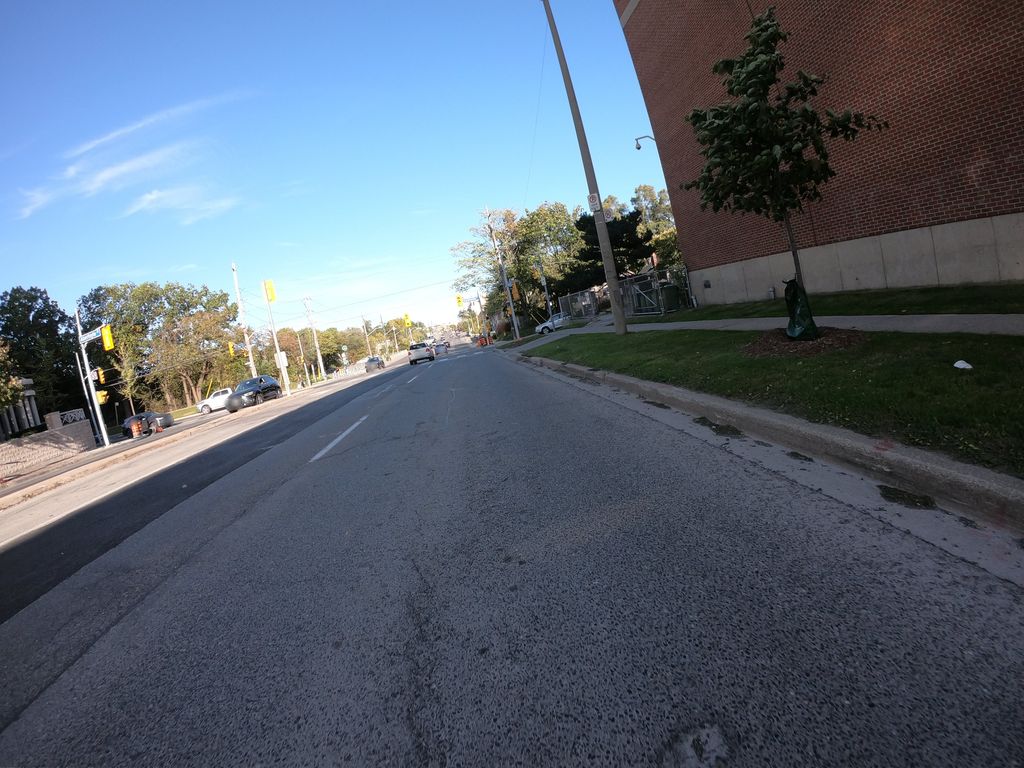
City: toronto